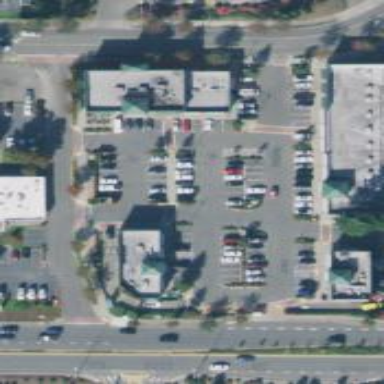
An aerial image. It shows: Retail area.